Field crop: maize
Growth stage: 1
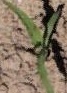
Species: maize